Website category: auto
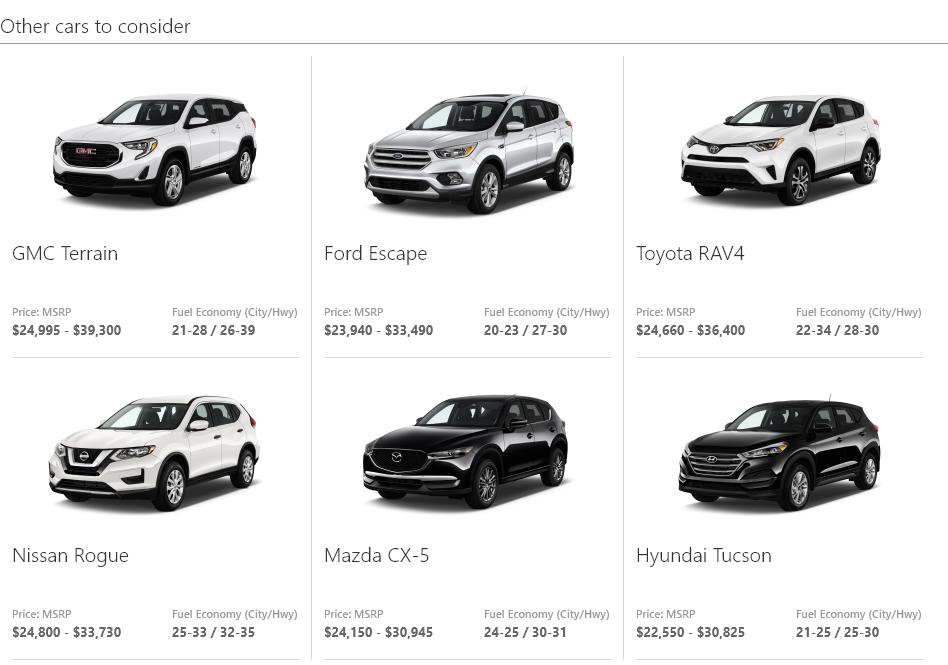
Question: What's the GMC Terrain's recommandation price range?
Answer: $24,995 - $39,300

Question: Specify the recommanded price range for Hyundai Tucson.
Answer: $22,550 - $30,825

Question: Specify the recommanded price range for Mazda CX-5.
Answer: $24,150 - $30,945

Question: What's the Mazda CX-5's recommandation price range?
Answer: $24,150 - $30,945

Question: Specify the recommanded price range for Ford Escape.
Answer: $23,940 - $33,490

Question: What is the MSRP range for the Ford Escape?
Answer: $23,940 - $33,490

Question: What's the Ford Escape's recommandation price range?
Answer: $23,940 - $33,490

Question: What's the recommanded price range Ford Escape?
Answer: $23,940 - $33,490

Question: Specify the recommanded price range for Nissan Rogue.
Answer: $24,800 - $33,730

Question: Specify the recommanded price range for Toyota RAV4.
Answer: $24,660 - $36,400

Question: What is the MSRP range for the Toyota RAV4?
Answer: $24,660 - $36,400

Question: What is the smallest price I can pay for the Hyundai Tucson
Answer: $22,550

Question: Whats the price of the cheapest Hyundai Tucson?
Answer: $22,550

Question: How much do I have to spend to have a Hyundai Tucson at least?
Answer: $22,550

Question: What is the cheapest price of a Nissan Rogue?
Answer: $24,800

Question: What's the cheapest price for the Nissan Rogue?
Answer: $24,800

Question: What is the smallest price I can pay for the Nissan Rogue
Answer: $24,800

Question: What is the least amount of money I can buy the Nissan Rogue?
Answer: $24,800

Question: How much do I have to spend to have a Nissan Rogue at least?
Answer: $24,800

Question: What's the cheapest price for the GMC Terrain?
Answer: $24,995

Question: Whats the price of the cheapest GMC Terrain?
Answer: $24,995

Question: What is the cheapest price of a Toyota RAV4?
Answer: $24,660

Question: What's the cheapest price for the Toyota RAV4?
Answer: $24,660

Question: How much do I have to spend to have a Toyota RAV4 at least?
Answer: $24,660

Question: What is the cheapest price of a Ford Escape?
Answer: $23,940

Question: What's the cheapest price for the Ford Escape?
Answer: $23,940

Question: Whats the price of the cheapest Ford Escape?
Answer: $23,940

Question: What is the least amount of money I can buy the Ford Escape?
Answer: $23,940

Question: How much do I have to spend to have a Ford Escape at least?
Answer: $23,940

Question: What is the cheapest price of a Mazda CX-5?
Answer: $24,150

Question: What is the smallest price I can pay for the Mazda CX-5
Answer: $24,150

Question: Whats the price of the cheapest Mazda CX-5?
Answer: $24,150

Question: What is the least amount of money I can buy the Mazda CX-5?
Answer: $24,150

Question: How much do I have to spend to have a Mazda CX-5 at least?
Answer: $24,150

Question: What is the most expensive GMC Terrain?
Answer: $39,300

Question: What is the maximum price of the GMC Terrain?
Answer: $39,300

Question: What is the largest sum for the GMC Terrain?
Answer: $39,300

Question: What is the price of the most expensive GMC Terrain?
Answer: $39,300

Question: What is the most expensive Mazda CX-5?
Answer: $30,945

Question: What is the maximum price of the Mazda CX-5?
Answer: $30,945

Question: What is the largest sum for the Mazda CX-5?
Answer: $30,945

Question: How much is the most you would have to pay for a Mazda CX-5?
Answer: $30,945

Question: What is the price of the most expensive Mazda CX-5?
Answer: $30,945

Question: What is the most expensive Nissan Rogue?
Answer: $33,730

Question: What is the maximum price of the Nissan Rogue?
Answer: $33,730

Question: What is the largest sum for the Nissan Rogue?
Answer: $33,730

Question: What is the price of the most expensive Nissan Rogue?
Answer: $33,730

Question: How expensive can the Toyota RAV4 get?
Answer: $36,400

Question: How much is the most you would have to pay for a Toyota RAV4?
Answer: $36,400

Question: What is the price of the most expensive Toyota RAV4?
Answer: $36,400

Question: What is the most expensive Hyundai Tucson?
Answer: $30,825

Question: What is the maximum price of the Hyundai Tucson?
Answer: $30,825

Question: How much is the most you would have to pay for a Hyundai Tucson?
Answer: $30,825

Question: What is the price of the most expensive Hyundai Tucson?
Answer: $30,825

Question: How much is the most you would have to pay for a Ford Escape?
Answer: $33,490

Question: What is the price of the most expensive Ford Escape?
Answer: $33,490

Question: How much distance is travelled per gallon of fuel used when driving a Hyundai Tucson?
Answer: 21-25 / 25-30

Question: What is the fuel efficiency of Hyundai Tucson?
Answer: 21-25 / 25-30

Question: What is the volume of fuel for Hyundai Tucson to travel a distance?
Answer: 21-25 / 25-30

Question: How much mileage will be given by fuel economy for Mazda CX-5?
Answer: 24-25 / 30-31

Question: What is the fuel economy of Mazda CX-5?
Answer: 24-25 / 30-31

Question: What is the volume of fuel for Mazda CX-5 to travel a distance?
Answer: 24-25 / 30-31

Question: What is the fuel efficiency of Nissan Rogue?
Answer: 25-33 / 32-35

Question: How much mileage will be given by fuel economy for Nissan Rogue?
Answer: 25-33 / 32-35